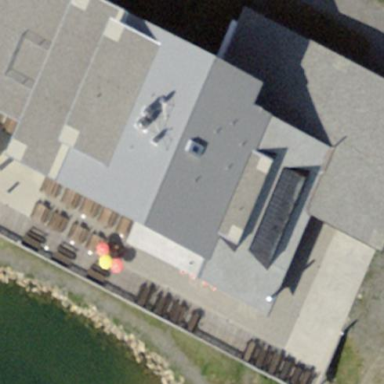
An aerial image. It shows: Building that houses restaurant.